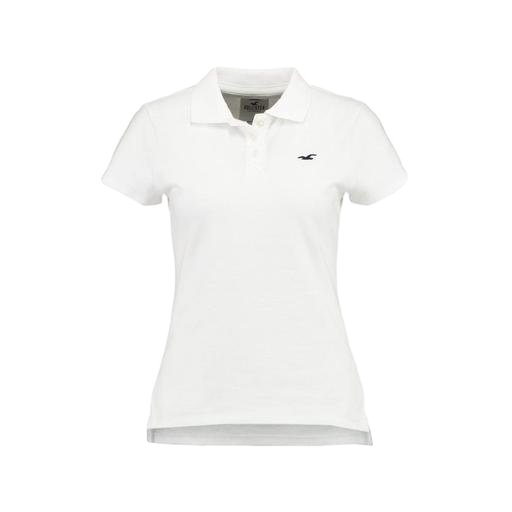
white shoreline pique polo shirt, white iconic slim stretch polo, jersey polo shirt, white background